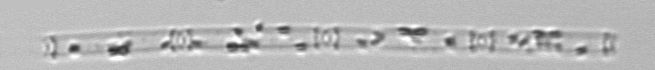
Label: Cerataulina_pelagica